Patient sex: M
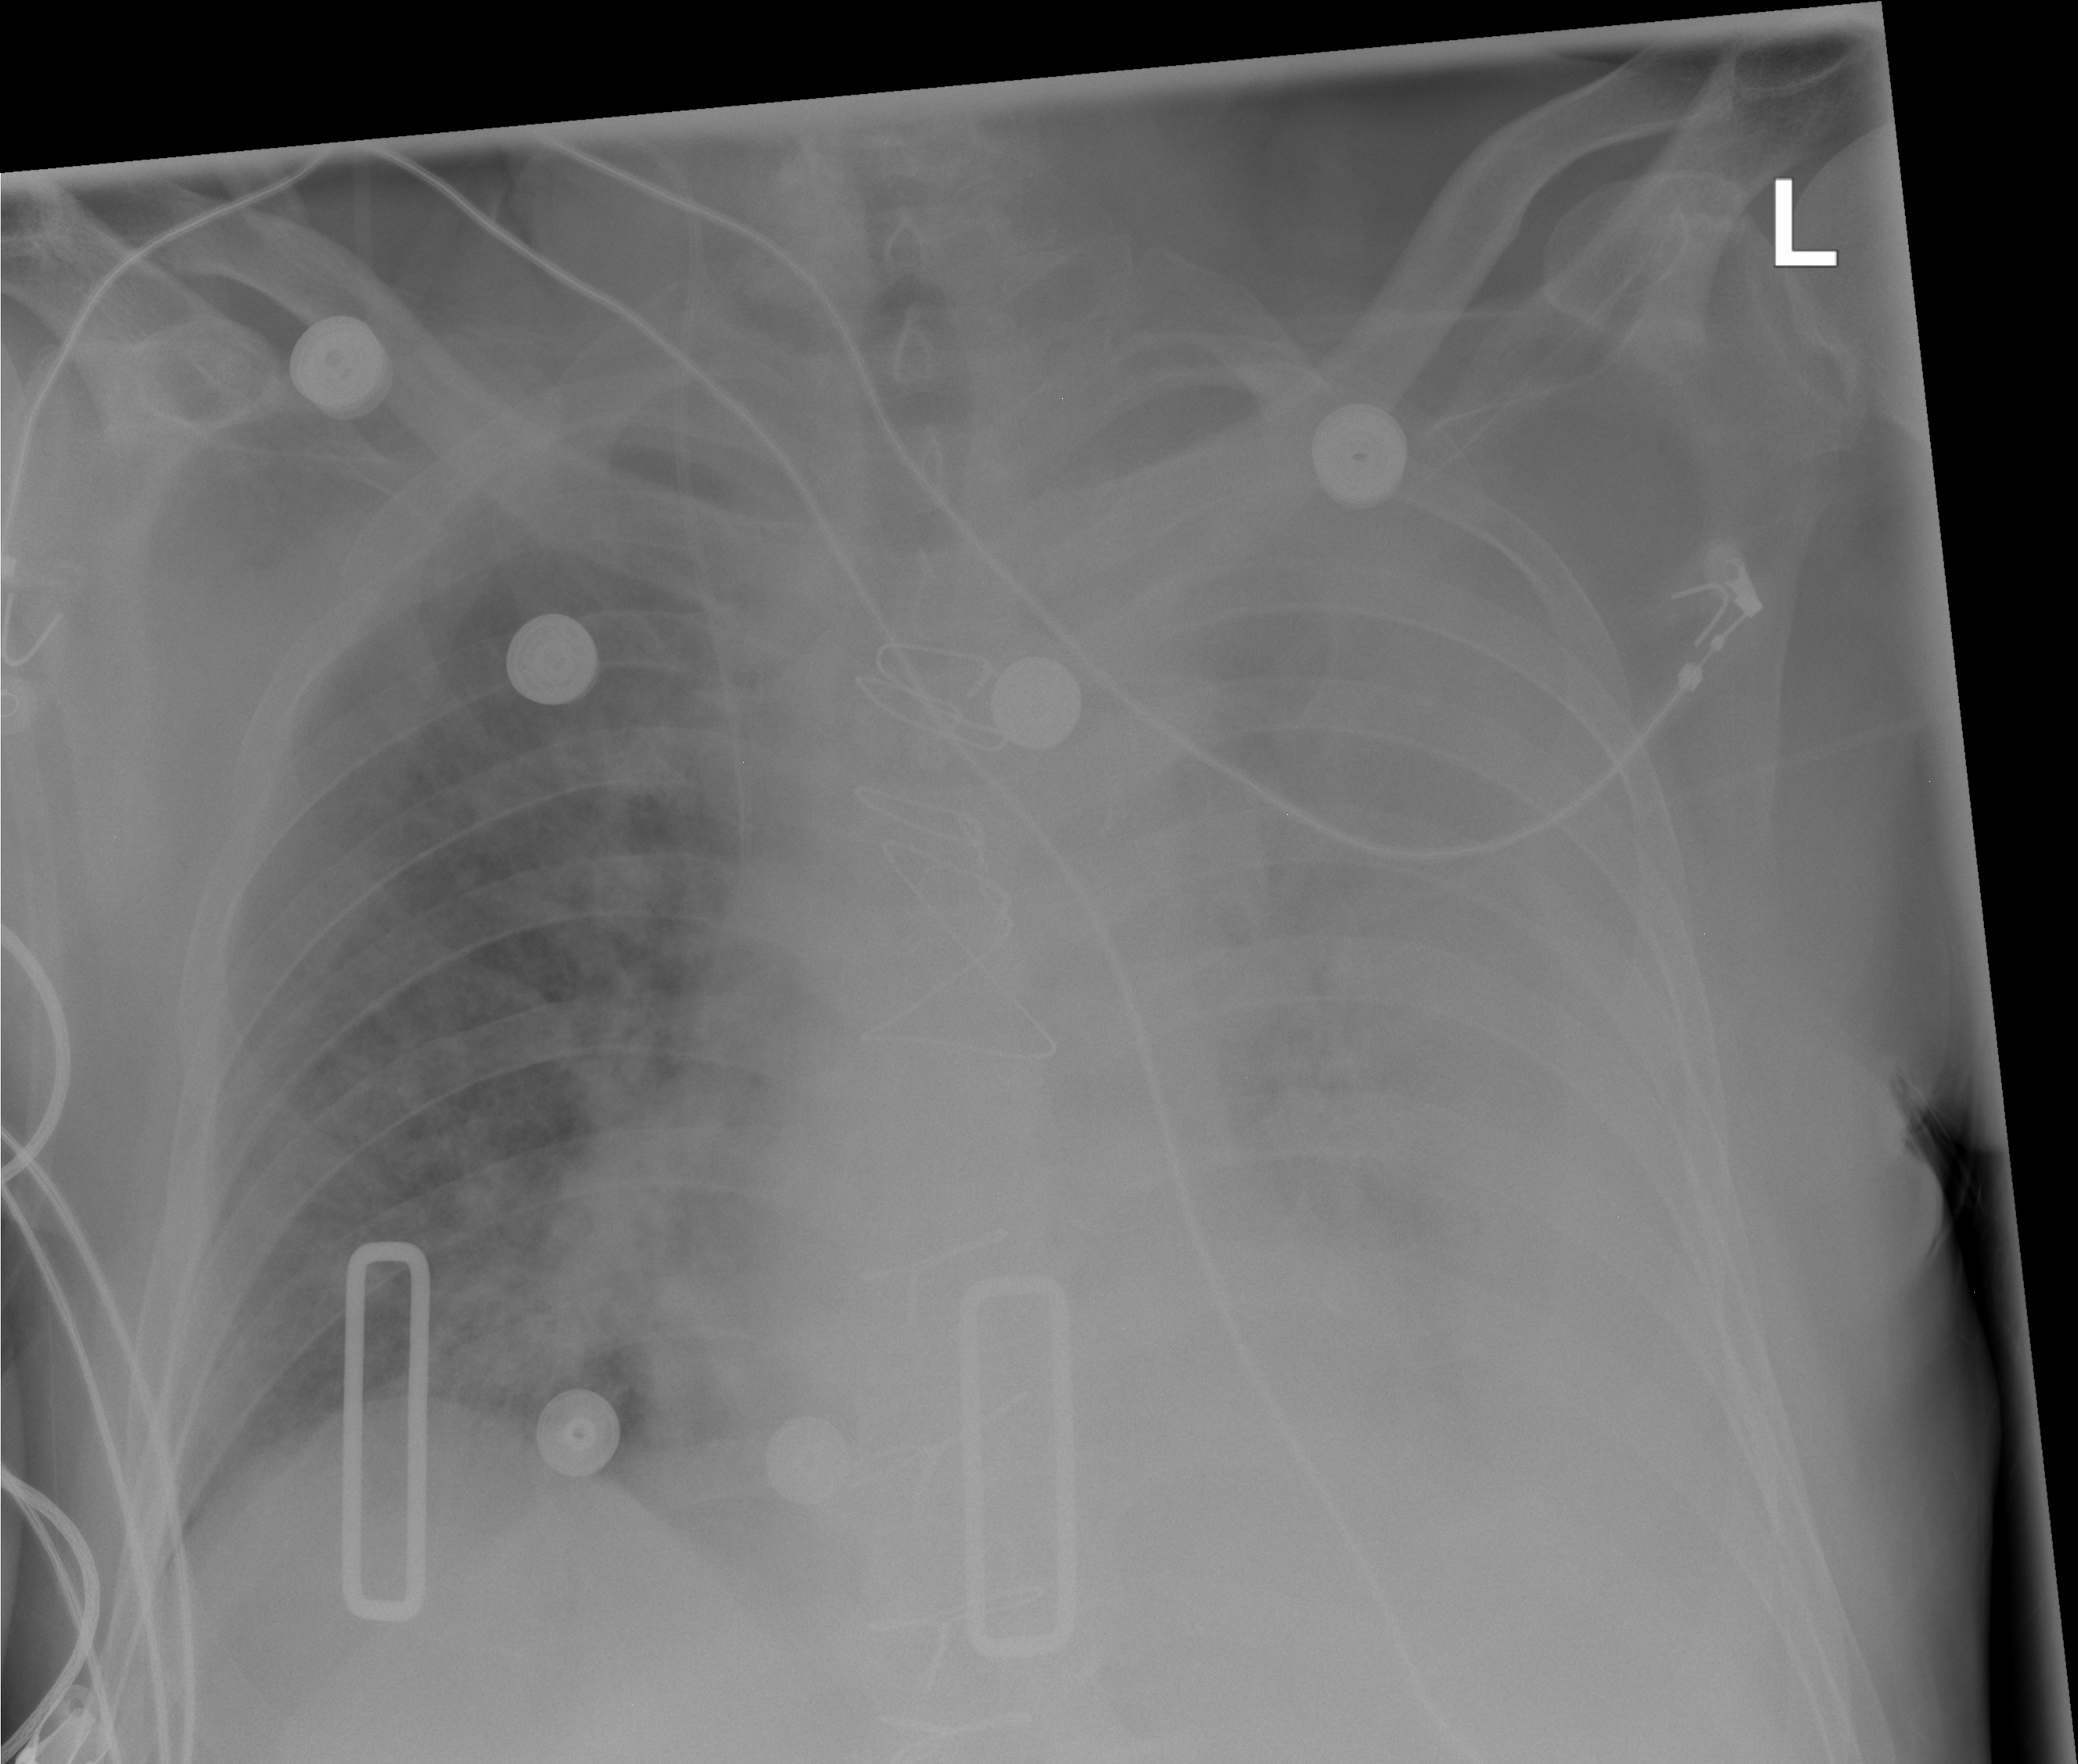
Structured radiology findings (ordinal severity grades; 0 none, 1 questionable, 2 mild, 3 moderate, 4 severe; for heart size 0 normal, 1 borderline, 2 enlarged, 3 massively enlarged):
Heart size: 2
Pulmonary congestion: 2
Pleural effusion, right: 1
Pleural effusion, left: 3
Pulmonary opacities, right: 2
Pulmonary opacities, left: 2
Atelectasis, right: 2
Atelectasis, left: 3